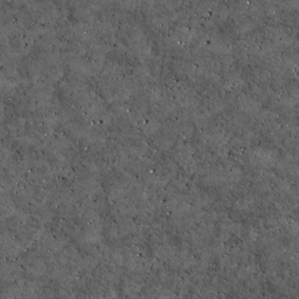
Label: non_frost